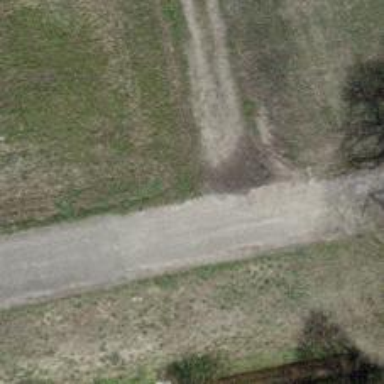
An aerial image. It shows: Paved track with grade1 quality surface. Only agricultural vehicles are allowed on this road.